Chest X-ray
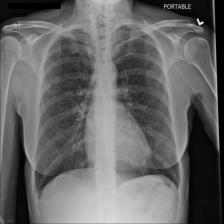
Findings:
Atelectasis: negative
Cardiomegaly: negative
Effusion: negative
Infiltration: negative
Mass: negative
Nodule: negative
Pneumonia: negative
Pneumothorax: negative
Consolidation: negative
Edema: negative
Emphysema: negative
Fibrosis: negative
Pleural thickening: negative
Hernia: negative